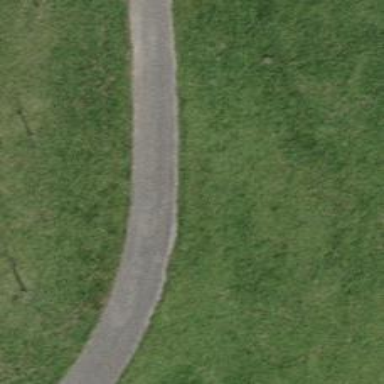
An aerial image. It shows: Paved track with Grade 1 surface.